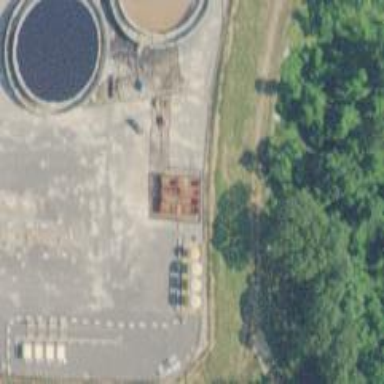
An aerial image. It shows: Storage tank that is man-made.